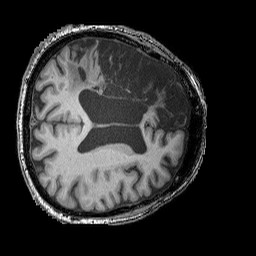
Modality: T1w
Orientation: axial
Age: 64
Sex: male
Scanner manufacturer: siemens
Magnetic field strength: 3 T
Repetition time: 2.25 s
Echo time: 0.00411 s